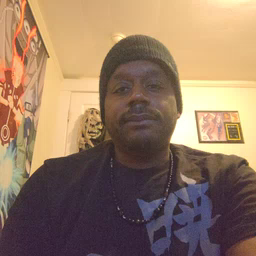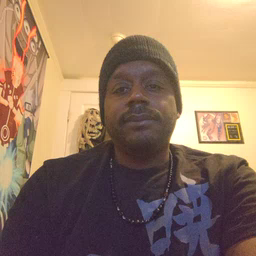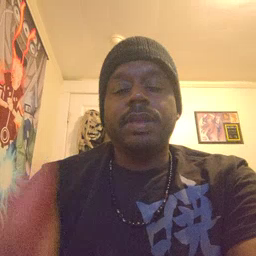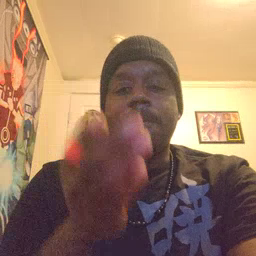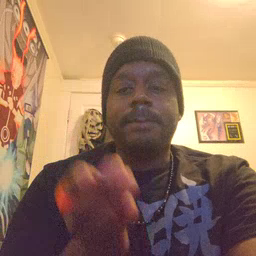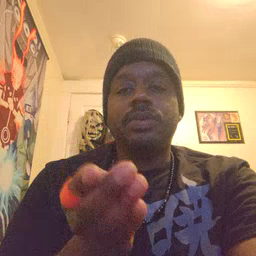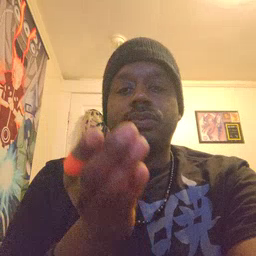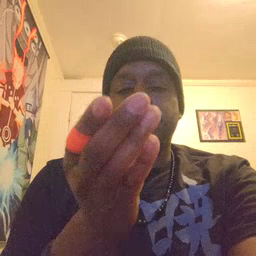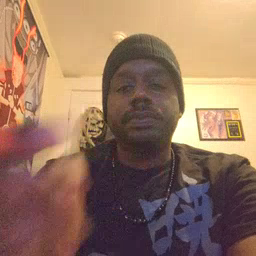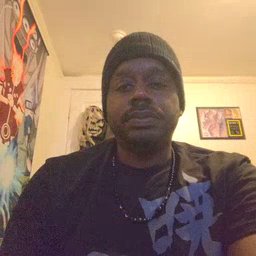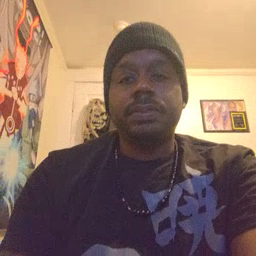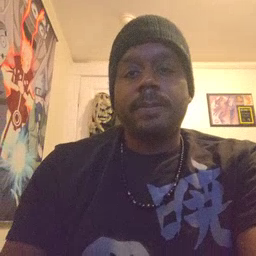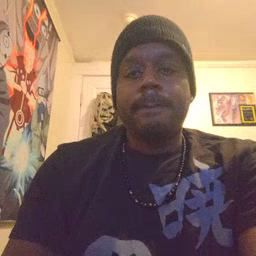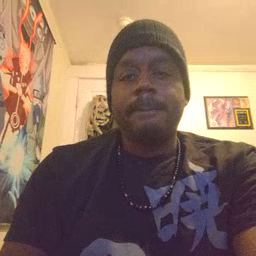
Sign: boat